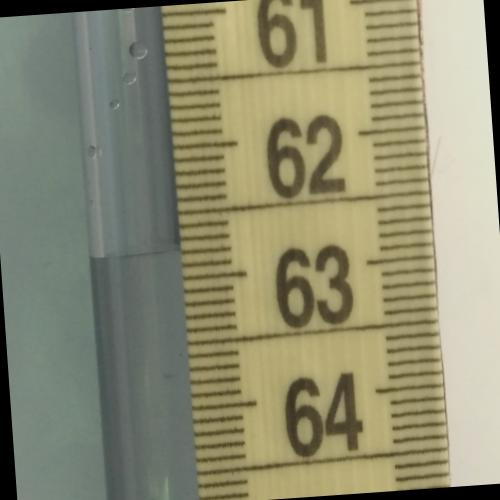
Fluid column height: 62.8 cm